Question: I want to show a Up button in my activity, the functionality is working fine, but am unable to get the left caret to show. It instead shows an ugly back arrow. I am doing this in my activity -
'''
public class SecondActivity extends ActionBarActivity{
@Override
protected void onCreate(Bundle savedInstanceState) {
mToolbar = (Toolbar) findViewById(R.id.toolbar);
setSupportActionBar(mToolbar);
setTitle(getString(R.string.second));
mToolbar.setTitleTextColor(getResources().getColor(android.R.color.white));
....
getSupportActionBar().setDisplayHomeAsUpEnabled(true);
....
}
}
'''
But I am only seeing this -

This is the layout xml -
'''
<FrameLayout xmlns:android="http://schemas.android.com/apk/res/android"
xmlns:tools="http://schemas.android.com/tools"
android:layout_width="match_parent"
android:layout_height="match_parent"
tools:context="org.step.main.SecondActivity">
<android.support.v7.widget.RecyclerView
android:id="@+id/listsecond"
android:layout_width="match_parent"
android:layout_height="match_parent"
android:paddingTop="?attr/actionBarSize"
android:clipToPadding="false"
tools:context=".SecondActivity"
/>
<android.support.v7.widget.Toolbar
android:id="@+id/toolbar"
android:layout_width="match_parent"
android:layout_height="?attr/actionBarSize"
android:background="?attr/colorPrimary"/>
</FrameLayout>
'''
Any suggestions? Also, is there a way to change the color of back button be white?
Note: I am using theme - 'Theme.AppCompat.Light.NoActionBar'
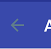
Answer: Following <URL>, you can make any icon show up as white.
As for the left carat icon, take a look at <URL> which you will need to download.
Edit: The icons you want are located in 'Action Bar Icons/holo_dark/02_navigation_previous_item/'
For showing the left arrow white, you would do this:
'''
mToolbar.setTitleTextColor(getResources().getColor(android.R.color.white));
getSupportActionBar().setDisplayHomeAsUpEnabled(true);
//Add the following code to make the up arrow white:
final Drawable upArrow = getResources().getDrawable(R.drawable.abc_ic_ab_back_mtrl_am_alpha);
upArrow.setColorFilter(getResources().getColor(android.R.color.white), PorterDuff.Mode.SRC_ATOP);
getSupportActionBar().setHomeAsUpIndicator(upArrow);
'''
Note that you'll need to add these imports:
'''
import android.graphics.PorterDuff;
import android.graphics.drawable.Drawable;
'''